九年级 · 度量几何学
如图, 在 $\triangle A B C$ 中, 点 $D, E$ 分别在边 $A B, A C$ 上, $D E$ 与 $B C$ 不平行, 添加下列条件之一仍不能判定 $\triangle A D E \sim \triangle A C B$ 的是（）

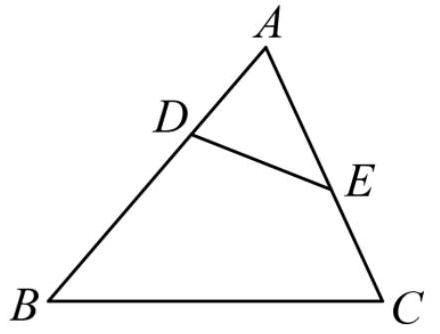
A. $\frac{A D}{A C}=\frac{A E}{A B}$
B. $\frac{A E}{A B}=\frac{D E}{B C}$
C. $\angle A E D=\angle B$
D. $\angle A D E=\angle C$

答案: B
解析: 由于 $\angle D A E=\angle C A B$, 则根据相似三角形的判定方法可对各选项进行判断.

【详解】解: $\because \angle D A E=\angle C A B$,

$\therefore$ 当 $\frac{A D}{A C}=\frac{A E}{A B}$ 时, $\triangle A D E \sim \triangle A C B$, 故 A 不合题意;

当 $\angle A E D=\angle B$ 时, $\triangle A D E \sim \triangle A C B$, 故 $\mathrm{C}$ 不合题意;

当 $\angle A D E=\angle C$ 时, $\triangle A D E \sim \triangle A C B$, 故 D 不合题意;

故选: B.
【点睛】本题考查了相似三角形的判定: 两组对应边的比相等且夹角对应相等的两个三角形相似; 有两组角对应相等的两个三角形相似.